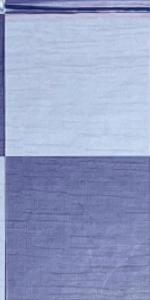
Label: Empty